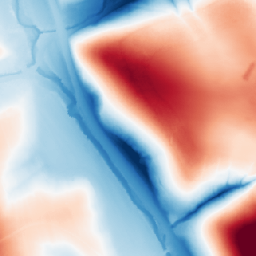
Category: classical
Decomposition family: gaussian_anisotropic
Decomposition parameters: sigma_x: 50
sigma_y: 50
Upsampling method: area
Upsampling parameters: scale: 8
Upsampling scale: 8